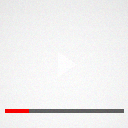
Screen state: on